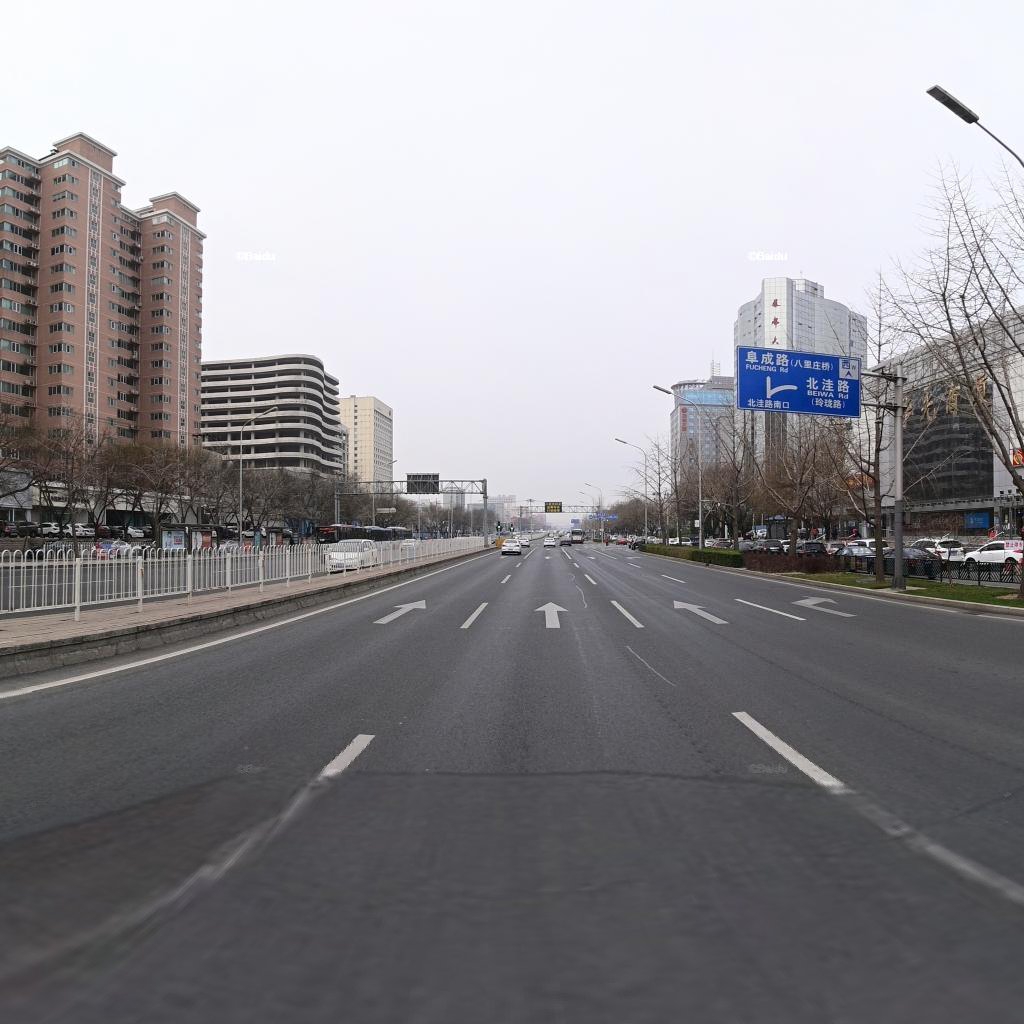
Region: Haidian
Road damage annotations: longitudinal patch, longitudinal patch